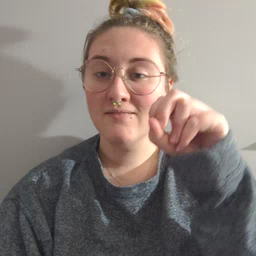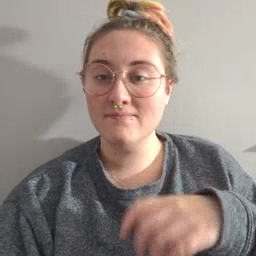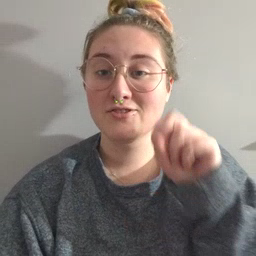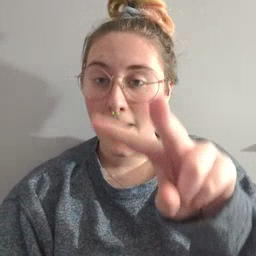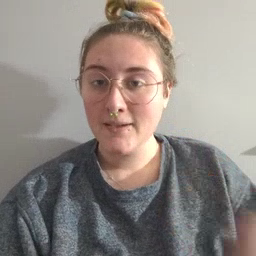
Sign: jump